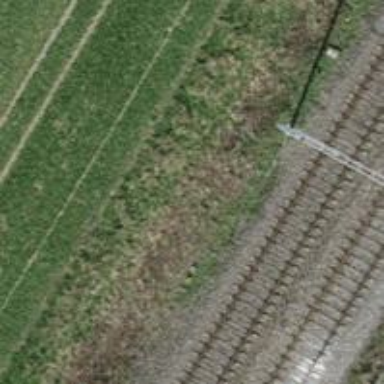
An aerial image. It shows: Power pole.